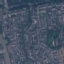
Label: Residential